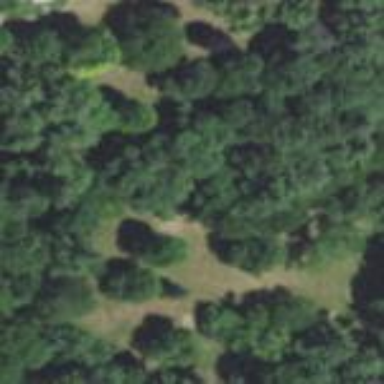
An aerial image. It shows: Disc golf pitch area for leisure land.